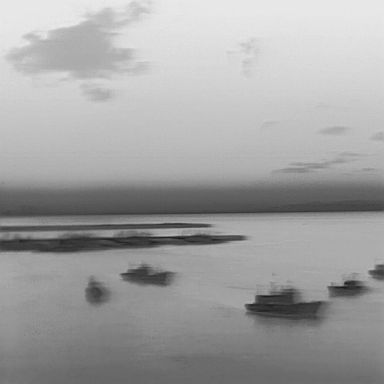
There are five bulk_carriers in the infrared image.